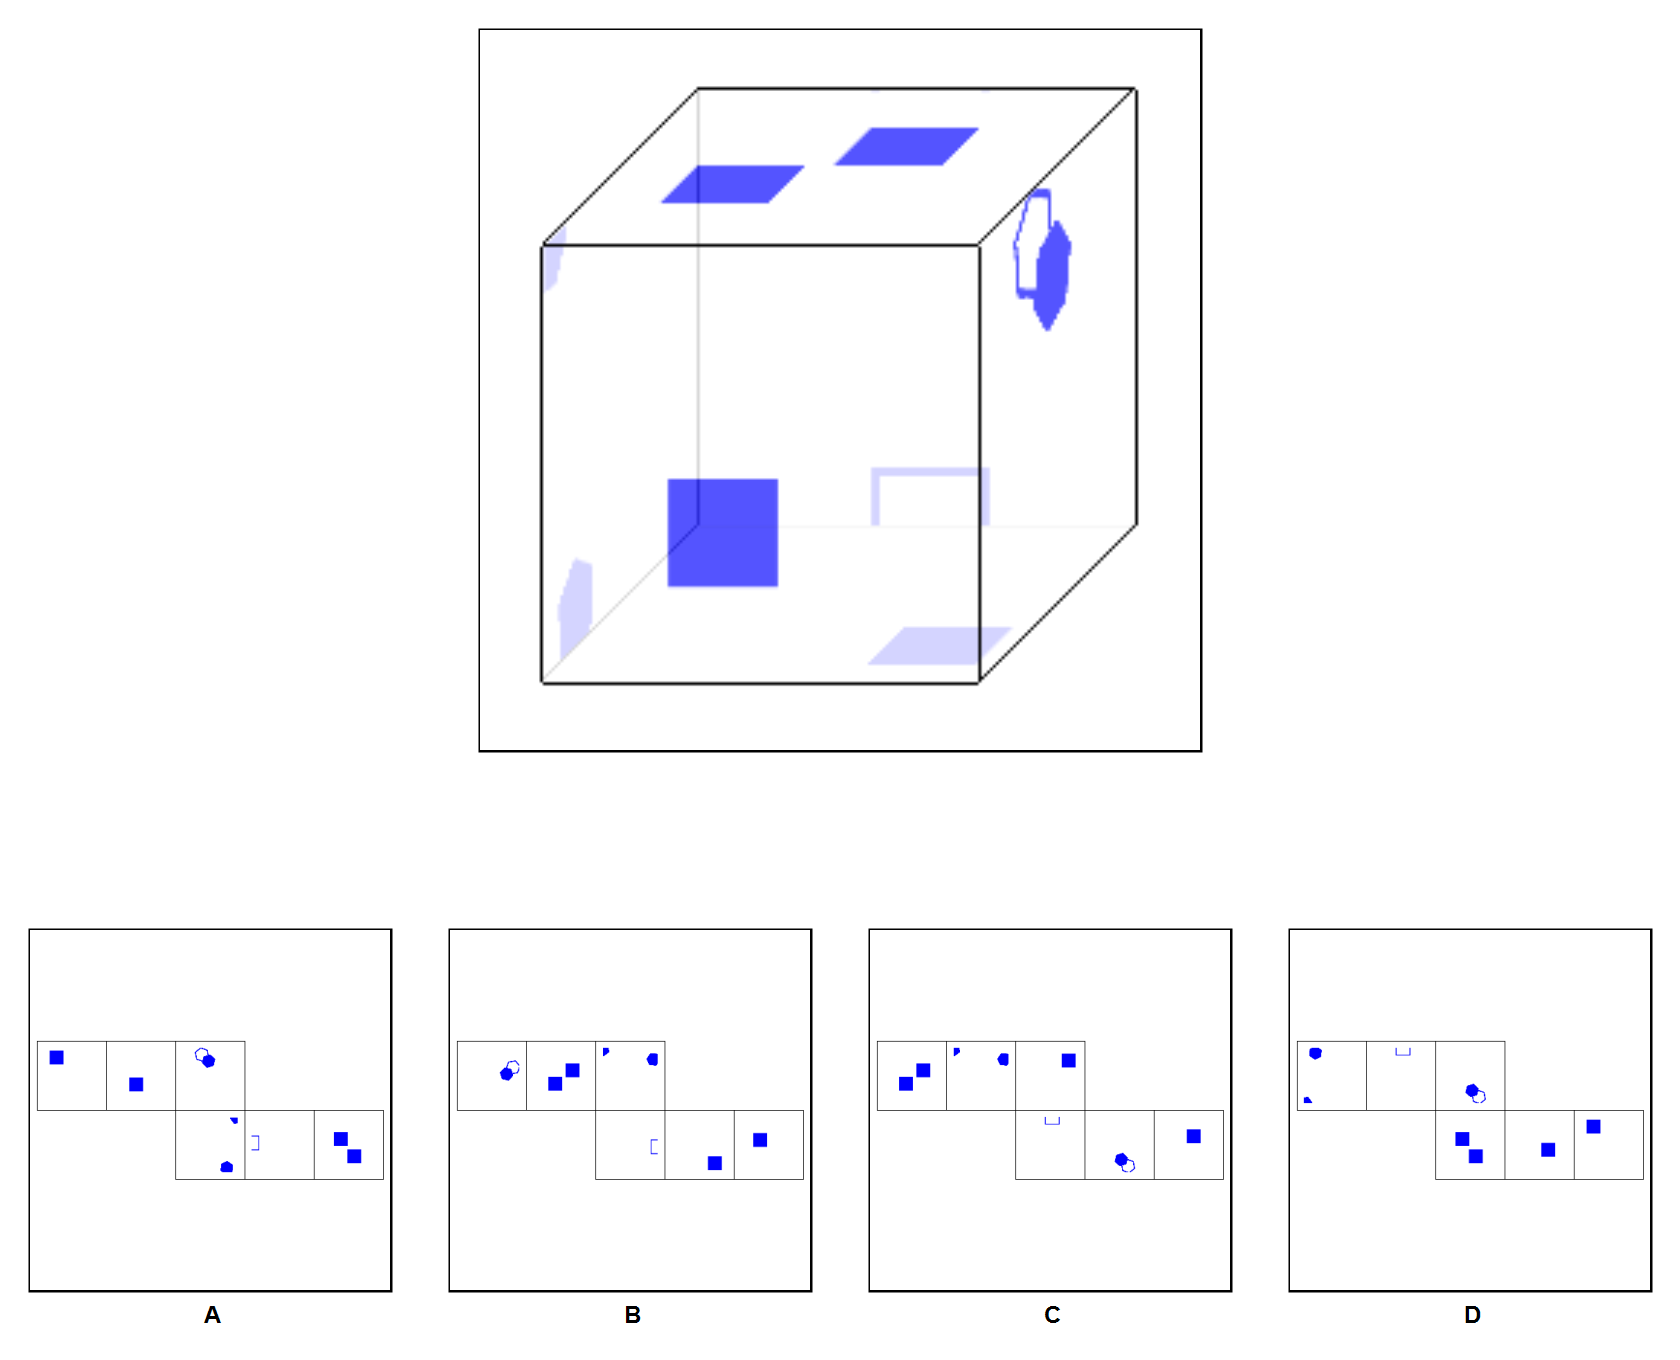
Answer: A